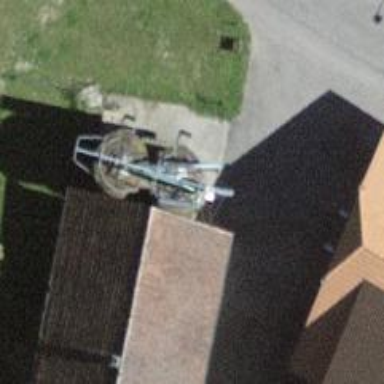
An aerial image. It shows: Silo.